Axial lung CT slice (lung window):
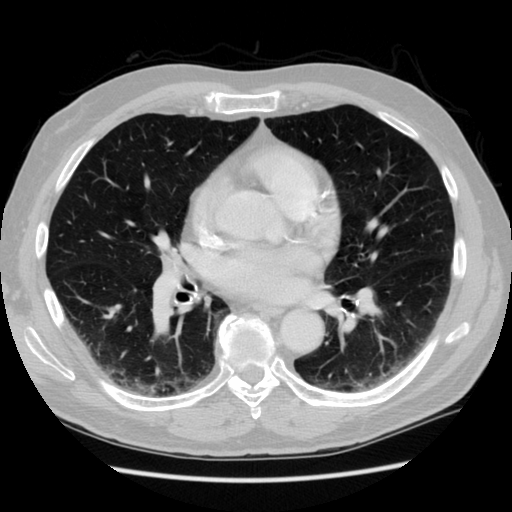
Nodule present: no